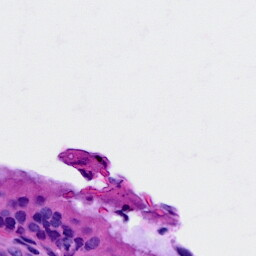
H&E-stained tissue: Cervix